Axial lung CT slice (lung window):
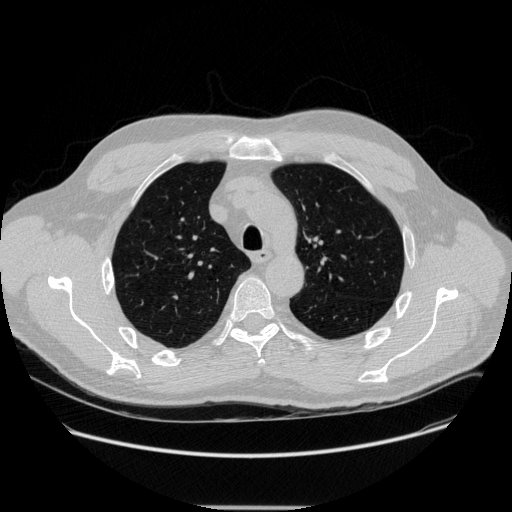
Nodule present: no